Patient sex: M
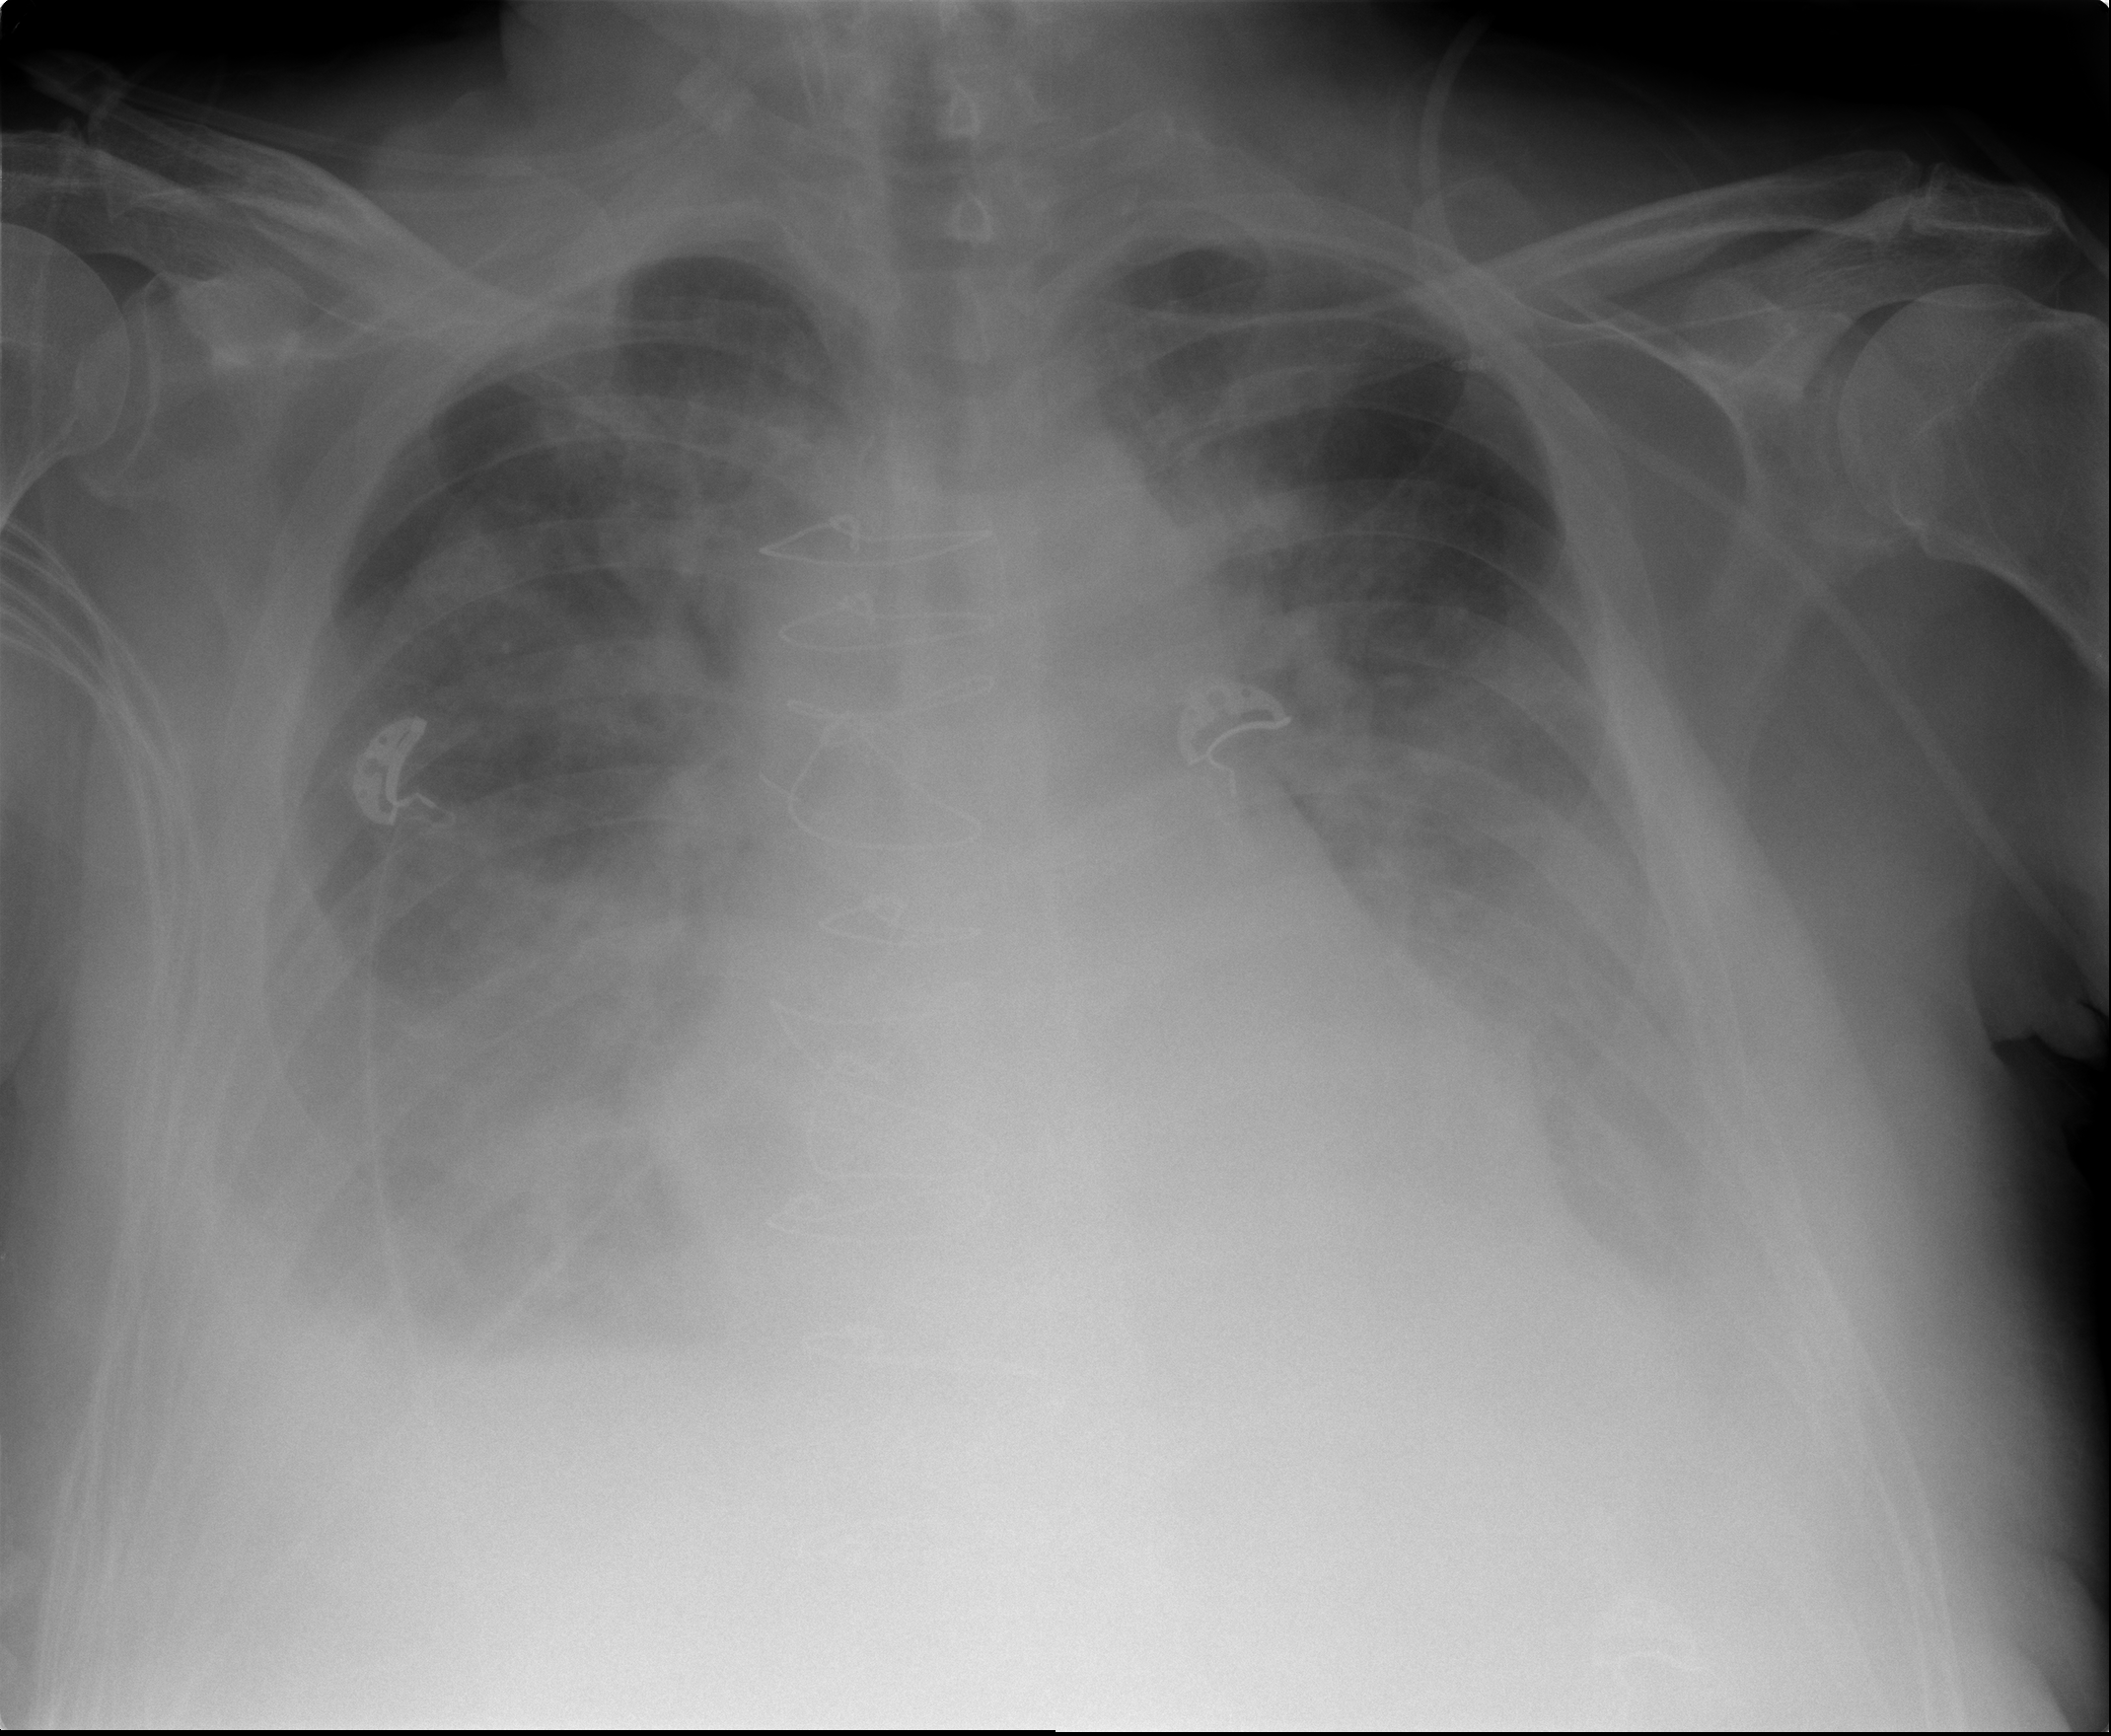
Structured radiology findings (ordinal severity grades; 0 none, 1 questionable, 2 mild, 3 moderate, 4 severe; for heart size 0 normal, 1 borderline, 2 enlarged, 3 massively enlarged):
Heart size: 2
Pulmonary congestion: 3
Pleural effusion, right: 2
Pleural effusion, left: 2
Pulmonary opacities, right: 2
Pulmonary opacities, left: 2
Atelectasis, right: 2
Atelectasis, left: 2